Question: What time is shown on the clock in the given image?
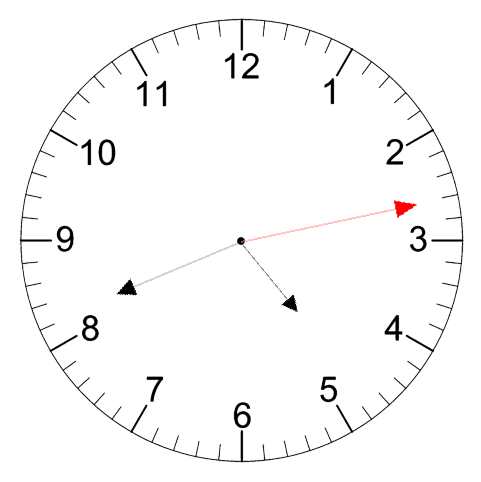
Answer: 04:41:13